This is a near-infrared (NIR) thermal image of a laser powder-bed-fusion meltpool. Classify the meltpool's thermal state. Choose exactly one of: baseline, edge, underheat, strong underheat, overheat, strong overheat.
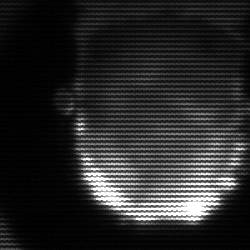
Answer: baseline